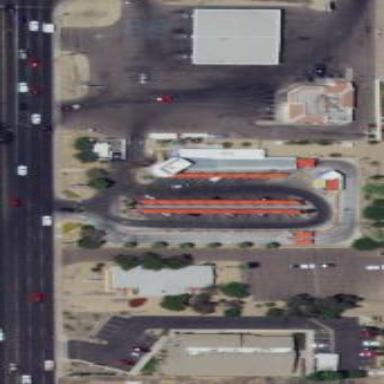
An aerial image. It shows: Car wash facility.